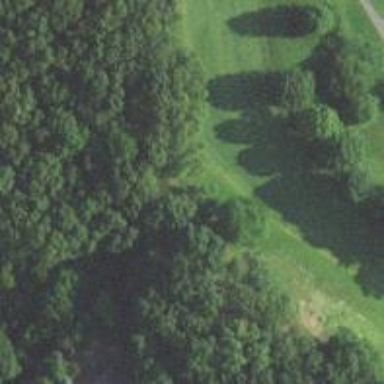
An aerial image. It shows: View of golf hole.